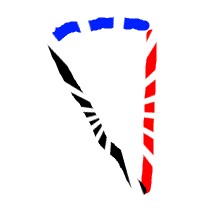
Shape: triangle